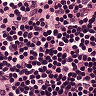
Metastatic tissue present: no